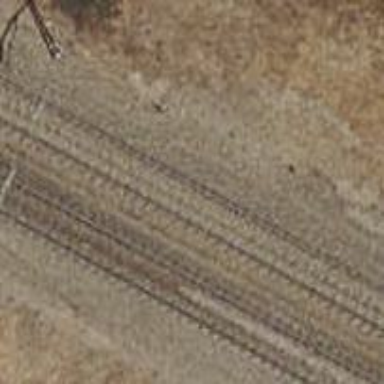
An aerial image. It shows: Railway track with contact line for electrification.